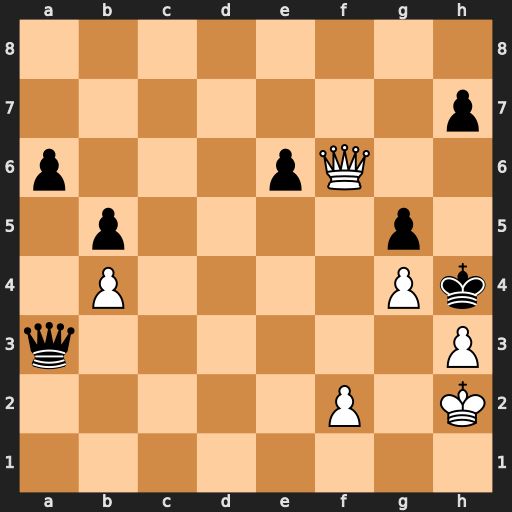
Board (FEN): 8/7p/p3pQ2/1p4p1/1P4Pk/q6P/5P1K/8
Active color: w
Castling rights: -
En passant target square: -
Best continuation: Qh6#